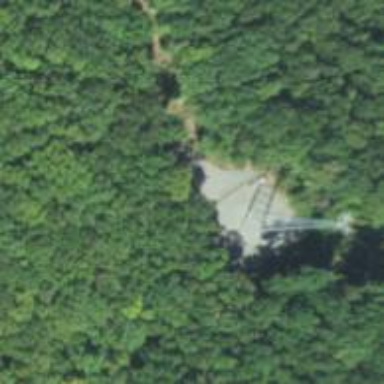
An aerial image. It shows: Communication mast tower.